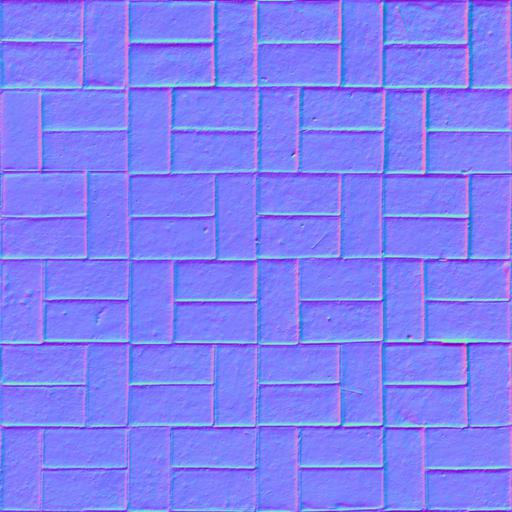
pavement paving stones